Question: I have a setup where messages are produced as MQTT to ActiveMQ.
I have two consumers one as JMS and another MQTT.
When I am publishing message as JMS Message to the topic "foo", I am receiving the messages at both JMS and MQTT consumers, but when I am publishing as MQTT on the same topic I receive the message only on MQTT consumer and nothing at all is received at JMS consumer.
Is there something I need to do specifically when publishing as MQTT to be able to consume as MQTT as well as JMS.
Please help.
Update :
<URL>
<URL>
<URL>
<URL>
<URL>

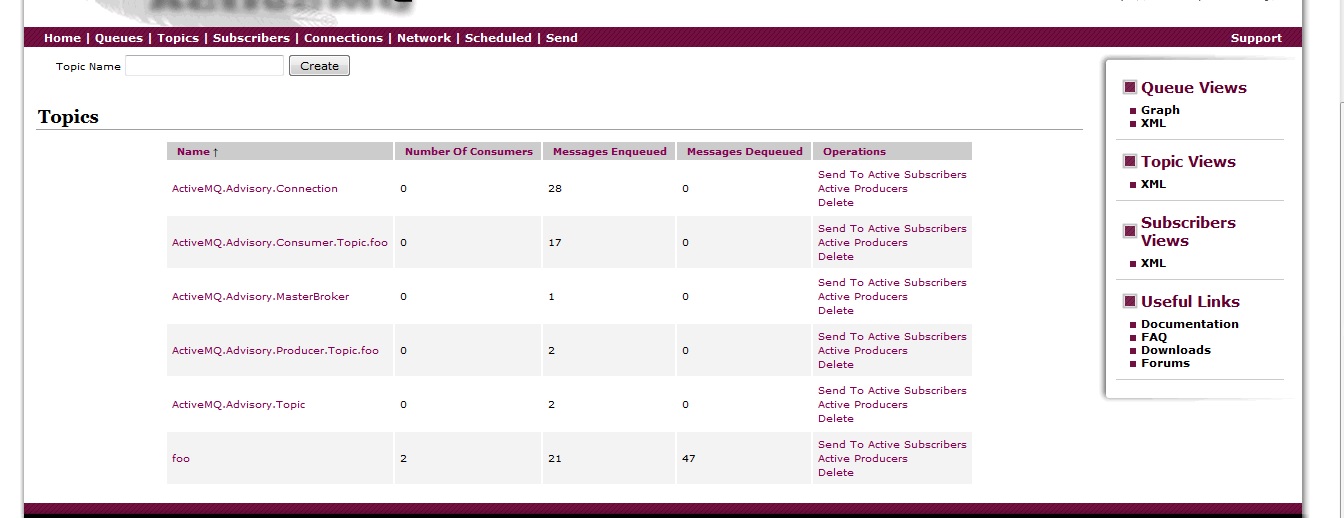
Answer: Your problem looks to be that your JMS consumer is expecting the messages to arrive as a TextMessage which is a false assumption when dealing with MQTT produced messages.
MQTT messages are binary with no content type information or headers to define the payload. For that reason the broker will always interpret them as a BytesMessage and dispatch them as such. You will need to code for that fact and consume BytesMessage as well, and then read the payload out as a String.